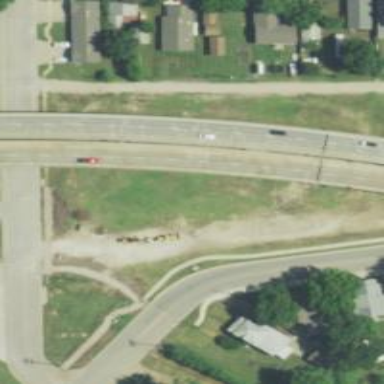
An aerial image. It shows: Bridge over trunk highway with expressway.